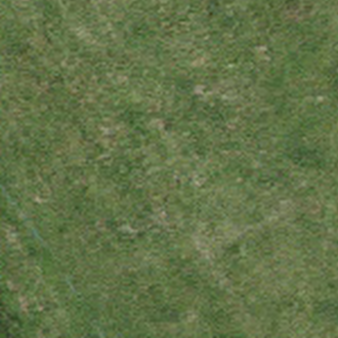
Label: other